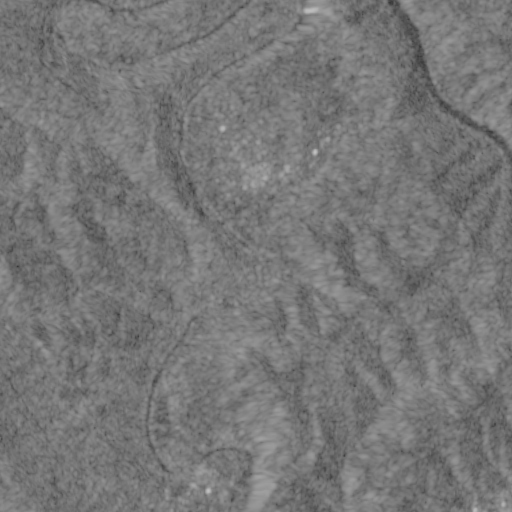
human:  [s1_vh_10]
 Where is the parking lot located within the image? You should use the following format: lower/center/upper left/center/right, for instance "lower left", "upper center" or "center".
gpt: The parking lot is located in the lower center of the image.
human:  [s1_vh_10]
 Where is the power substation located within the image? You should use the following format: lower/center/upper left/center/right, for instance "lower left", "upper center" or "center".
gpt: The power substation is located in the upper center of the image.
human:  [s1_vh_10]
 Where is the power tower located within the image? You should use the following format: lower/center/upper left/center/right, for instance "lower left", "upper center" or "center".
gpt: The power tower is located in the upper center of the image.
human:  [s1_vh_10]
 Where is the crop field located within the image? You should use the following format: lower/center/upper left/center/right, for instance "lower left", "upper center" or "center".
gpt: There is no crop field in the image.

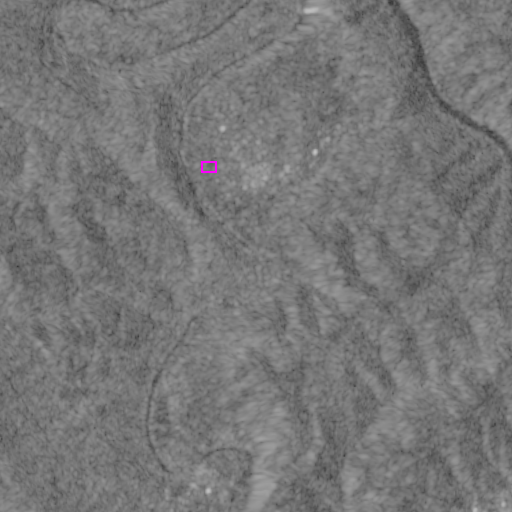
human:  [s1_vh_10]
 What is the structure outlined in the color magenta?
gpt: The structure outlined in magenta is a park.
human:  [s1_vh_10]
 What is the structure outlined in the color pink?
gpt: There is no pink outline.